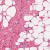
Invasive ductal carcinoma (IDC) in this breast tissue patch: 0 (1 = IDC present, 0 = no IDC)